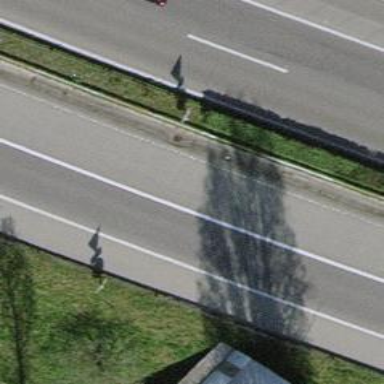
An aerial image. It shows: Asphalt motorway.